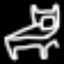
Label: bed